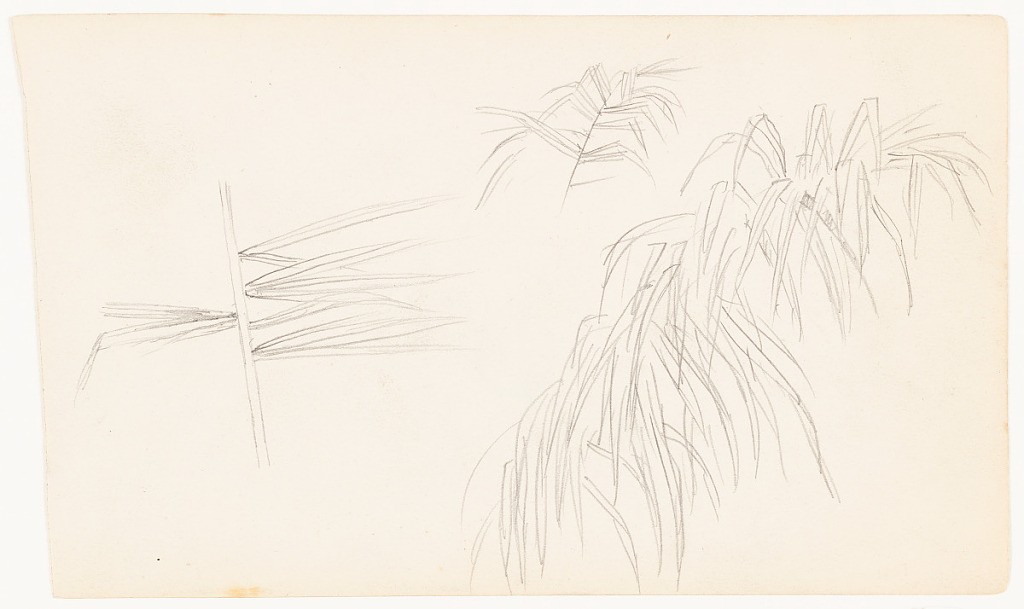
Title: Palm Fronds, Ecuador
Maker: Frederic Edwin Church, American, 1826–1900
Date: May–August 1857
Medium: Graphite on white wove paper
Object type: Drawing
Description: Botanical sketch showing three views of palm fronds in Ecuador. Above, two sketches of a frond blown to the right by the wind are visible. Below, one detailed drawing of the leaves that grow from the frond's stem is shown.